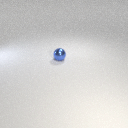
small blue metal sphere